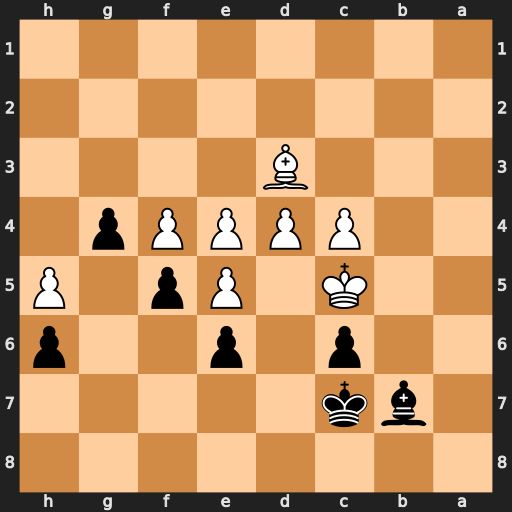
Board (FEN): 8/1bk5/2p1p2p/2K1Pp1P/2PPPPp1/3B4/8/8
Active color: b
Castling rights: -
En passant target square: -
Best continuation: g3 Bf1 fxe4